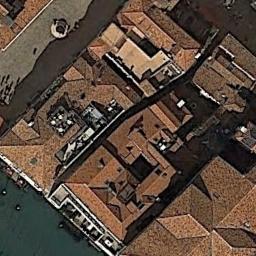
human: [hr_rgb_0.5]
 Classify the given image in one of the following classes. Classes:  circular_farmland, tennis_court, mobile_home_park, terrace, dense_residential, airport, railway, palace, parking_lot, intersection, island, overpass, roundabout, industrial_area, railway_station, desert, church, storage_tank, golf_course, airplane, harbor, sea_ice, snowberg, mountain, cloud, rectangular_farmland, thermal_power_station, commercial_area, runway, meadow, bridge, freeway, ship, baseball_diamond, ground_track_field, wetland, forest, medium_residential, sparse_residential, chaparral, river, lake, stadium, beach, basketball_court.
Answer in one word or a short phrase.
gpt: palace